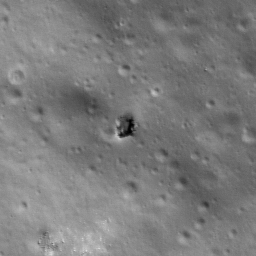
Pit: Harriot 1
Host crater: Harriot
Host type: impact_melt
Lunar coordinates: latitude 33.293, longitude 114.291